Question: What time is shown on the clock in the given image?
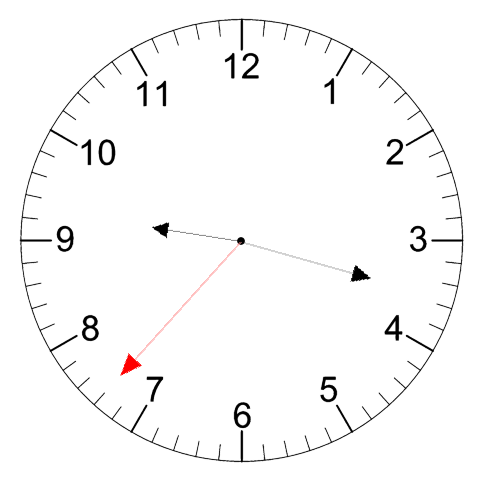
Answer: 09:17:37